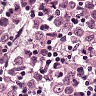
Metastatic tissue present: yes